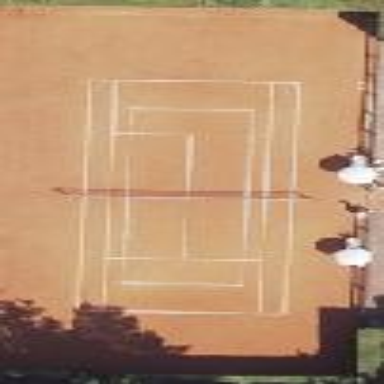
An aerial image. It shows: Tennis court on pitch.